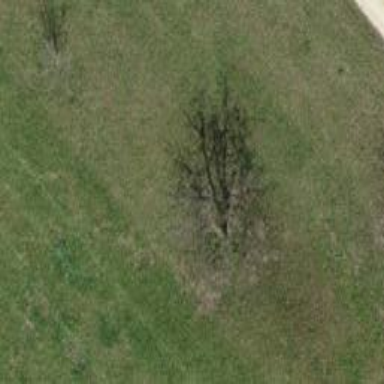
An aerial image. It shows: Mixed leaf-type deciduous tree.